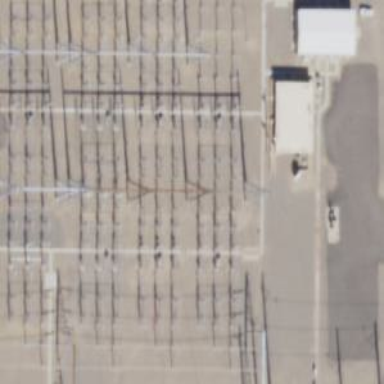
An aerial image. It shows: Switch used for power control.